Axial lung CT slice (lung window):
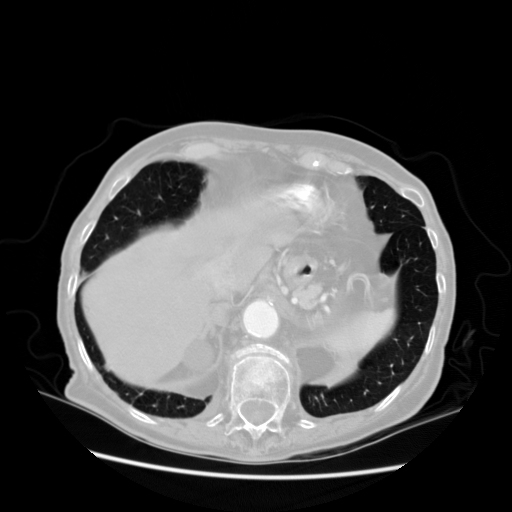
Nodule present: no